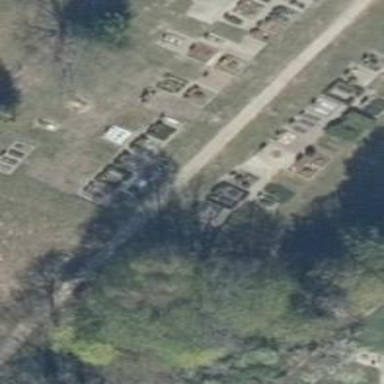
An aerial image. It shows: Cemetery.